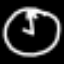
Label: clock